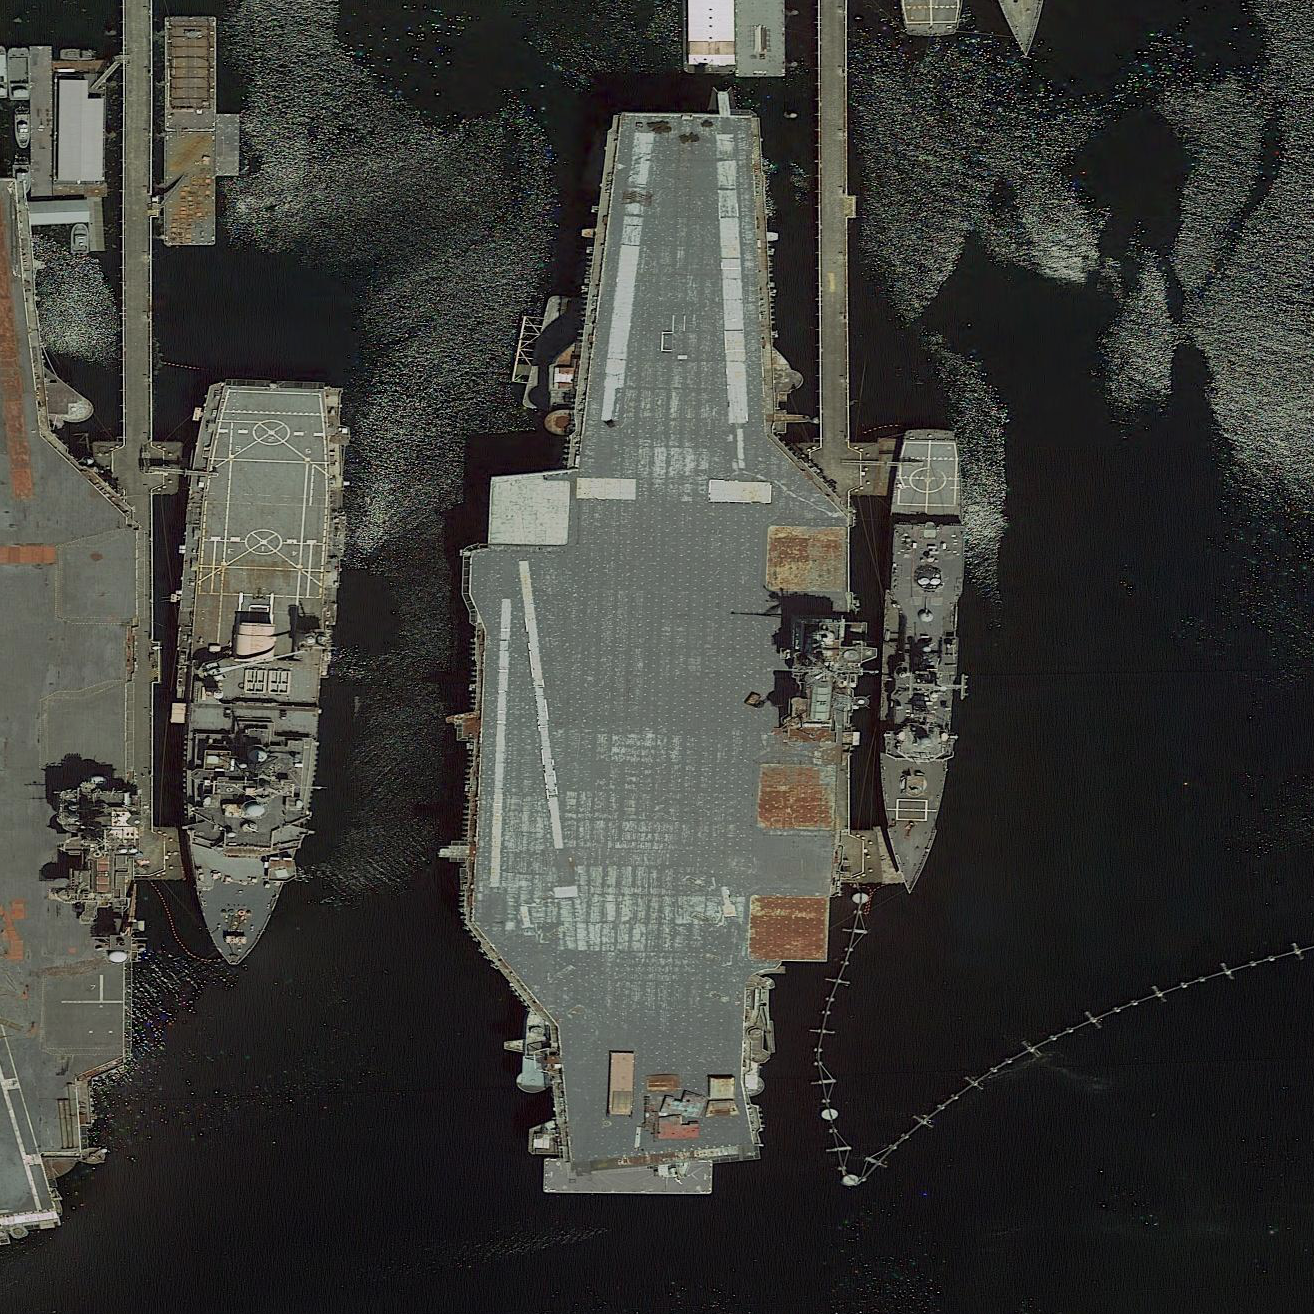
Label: aircraft_carrier